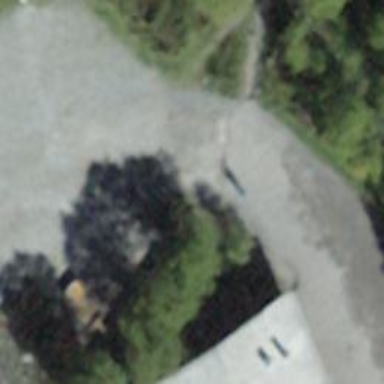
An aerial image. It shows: Fine gravel service road.